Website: crate-barrel
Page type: delivery-shipping
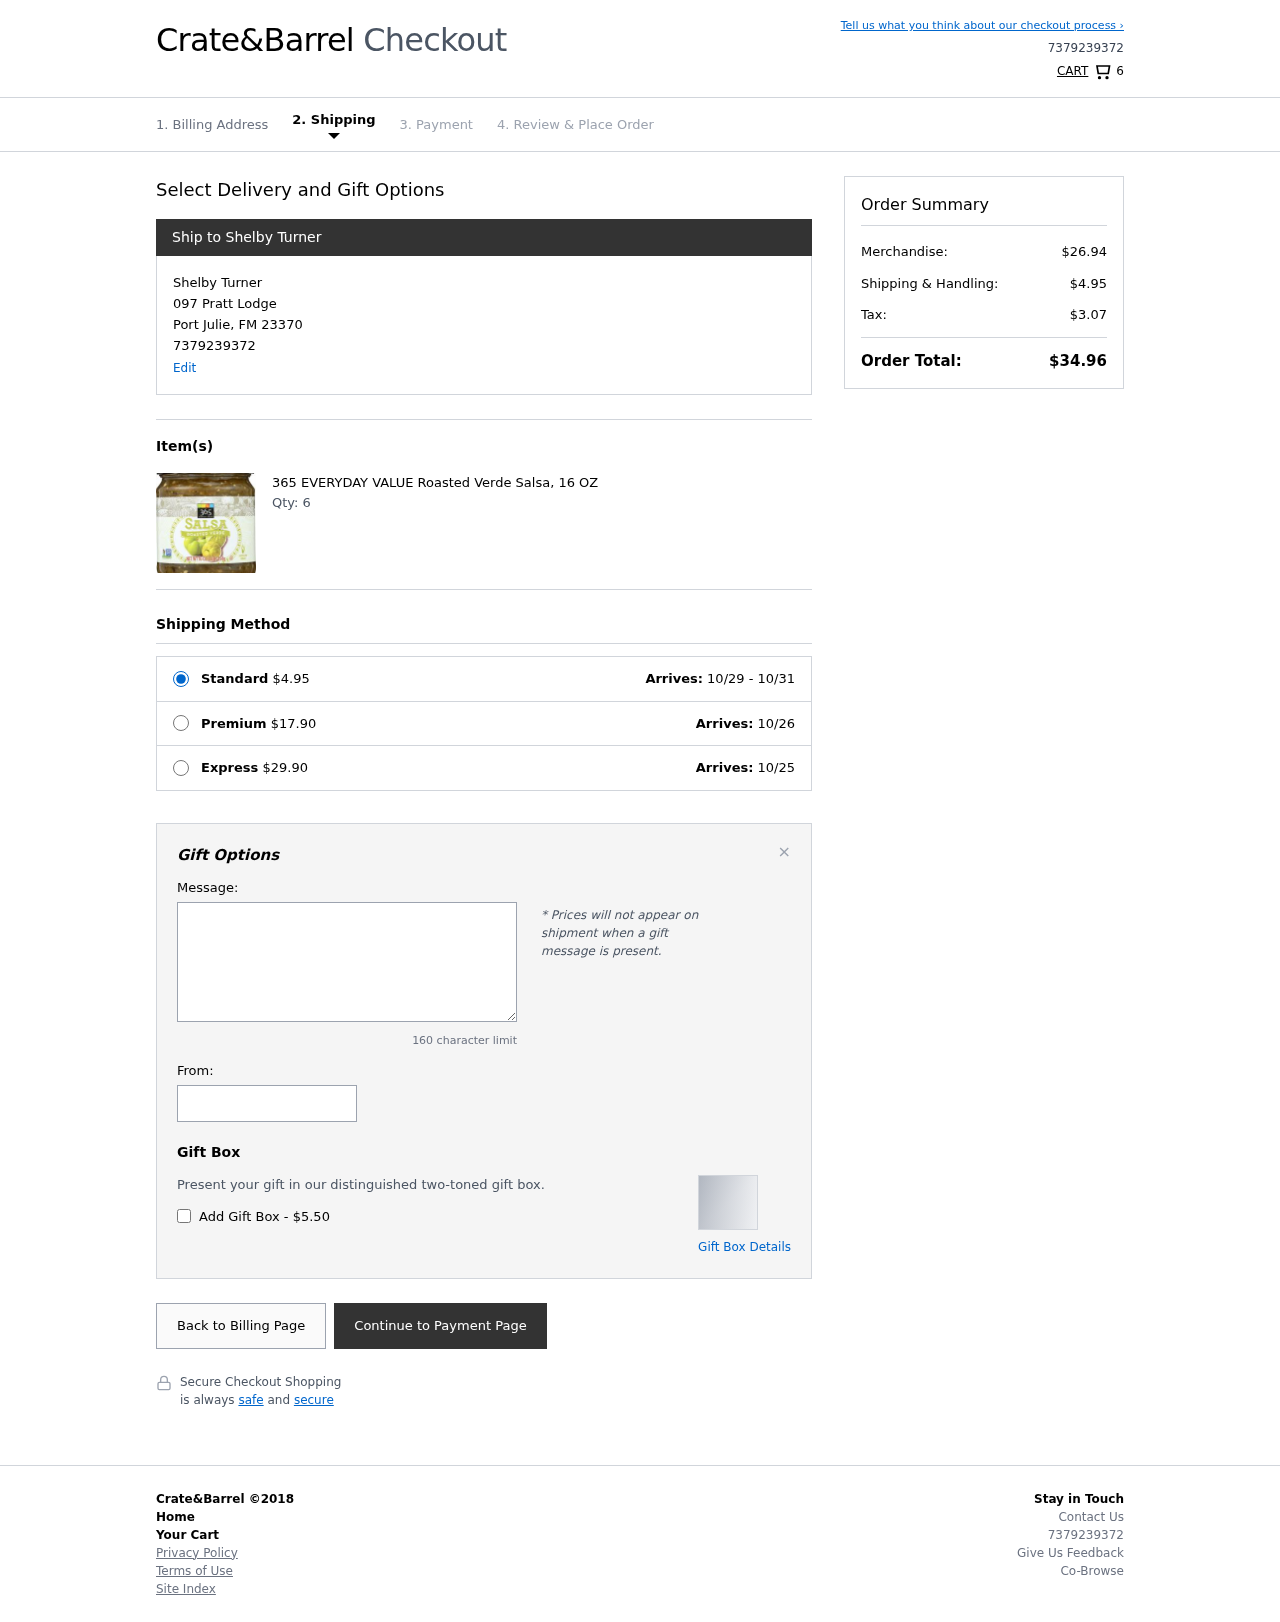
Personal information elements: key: PII_CITY
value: Port Julie
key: PII_FULLNAME
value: Shelby Turner
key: PII_PHONE
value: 7379239372
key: PII_POSTCODE
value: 23370
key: PII_STATE_ABBR
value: FM
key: PII_STREET
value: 097 Pratt Lodge
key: PII_FIRSTNAME
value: Shelby
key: PII_LASTNAME
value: Turner
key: PII_FULLNAME2
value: Shelby Turner
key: PII_FULLNAME3
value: Shelby Turner
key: PII_FIRSTNAME2
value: Shelby
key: PII_FIRSTNAME3
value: Shelby
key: PII_LASTNAME2
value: Turner
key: PII_LASTNAME3
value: Turner
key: PII_FIRSTNAME_DERIVED
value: Shelby
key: PII_LASTNAME_DERIVED
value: Turner
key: PII_FULLNAME_DERIVED
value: Shelby Turner
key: PII_NAME_FULL_DERIVED
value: Shelby Turner
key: PII_PHONE_LINE
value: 9372
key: PII_PHONE_SUFFIX
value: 9372
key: PII_PHONE2
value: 7379239372
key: PII_PHONE3
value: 7379239372
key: PII_PHONE_NUMERIC
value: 7379239372
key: PII_PHONE_LINE_NUMERIC
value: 9372
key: PII_PHONE_SUFFIX_NUMERIC
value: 9372
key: PII_PHONE2_NUMERIC
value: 7379239372
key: PII_PHONE3_NUMERIC
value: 7379239372
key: PII_PHONE_DIGITS
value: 7379239372
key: PII_PHONE_LAST4
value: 9372
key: PII_GIFT_MESSAGE
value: Hey Tyler, I remember how much you enjoyed that salsa last time we hung out, so I couldn’t resist picking this up for you! Hope it adds a little extra flavor to your next snack night. Enjoy!
Shelby
Product elements: key: PRODUCT1_NAME
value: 365 EVERYDAY VALUE Roasted Verde Salsa, 16 OZ
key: PRODUCT1_QUANTITY
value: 6
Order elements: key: ORDER_NUM_ITEMS
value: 6
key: ORDER_SHIPPING_COST
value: $4.95
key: ORDER_DELIVERY_DATE
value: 10/29 - 10/31
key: PREMIUM_SHIPPING_COST
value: $17.90
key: PREMIUM_DELIVERY_DATE
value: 10/26
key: EXPRESS_SHIPPING_COST
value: $29.90
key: EXPRESS_DELIVERY_DATE
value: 10/25
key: ORDER_SUBTOTAL
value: $26.94
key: ORDER_SHIPPING_COST2
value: $4.95
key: ORDER_TAX
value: $3.07
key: ORDER_TOTAL
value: $34.96